Interaction volume radius: 5 \u00c5
Interaction volume height: 10 \u00c5
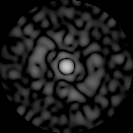
Disorder parameter: 0.9023